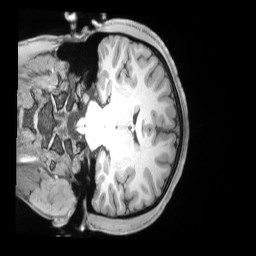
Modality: T1w
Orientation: coronal
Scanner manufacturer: siemens
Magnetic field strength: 3 T
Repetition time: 2.53 s
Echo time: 0.00169 s